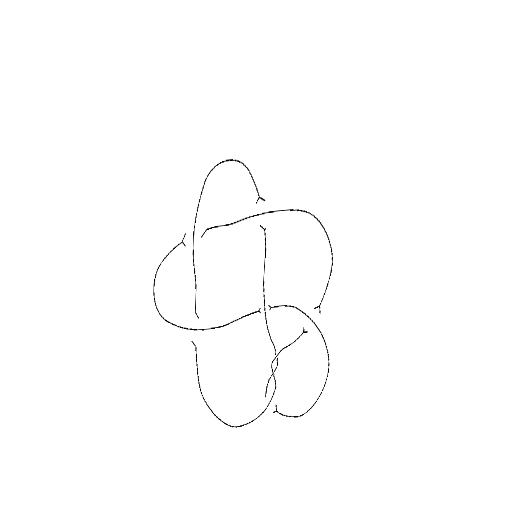
Crossing number: 8